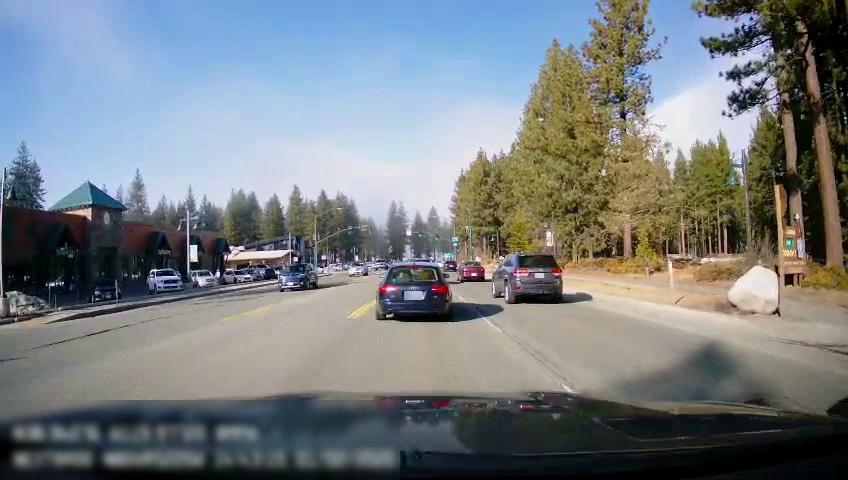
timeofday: Day
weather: Sunny
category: Drivable Space
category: Vehicles | SUV
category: Vehicles | Car
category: Vehicles | SUV
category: Vehicles | Car
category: Vehicles | SUV
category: Vehicles | SUV
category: Vehicles | SUV
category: Vehicles | Truck
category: Vehicles | Car
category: Vehicles | Car
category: Vehicles | SUV
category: Vehicles | Car
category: Lanes | Opposite Lane
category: Lanes | Current Lane
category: Lanes | Current Lane
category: Lanes | Alternate Lane